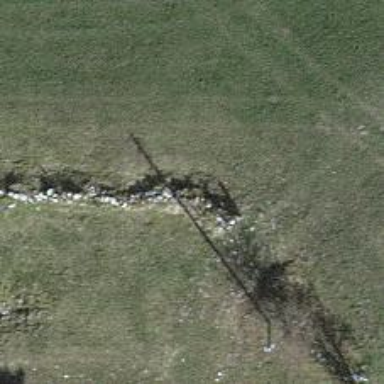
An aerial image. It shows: Wall made of dry stone.